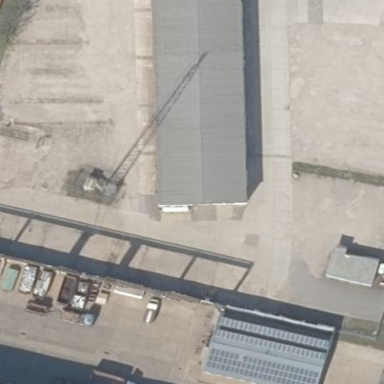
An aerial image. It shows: Industrial building.